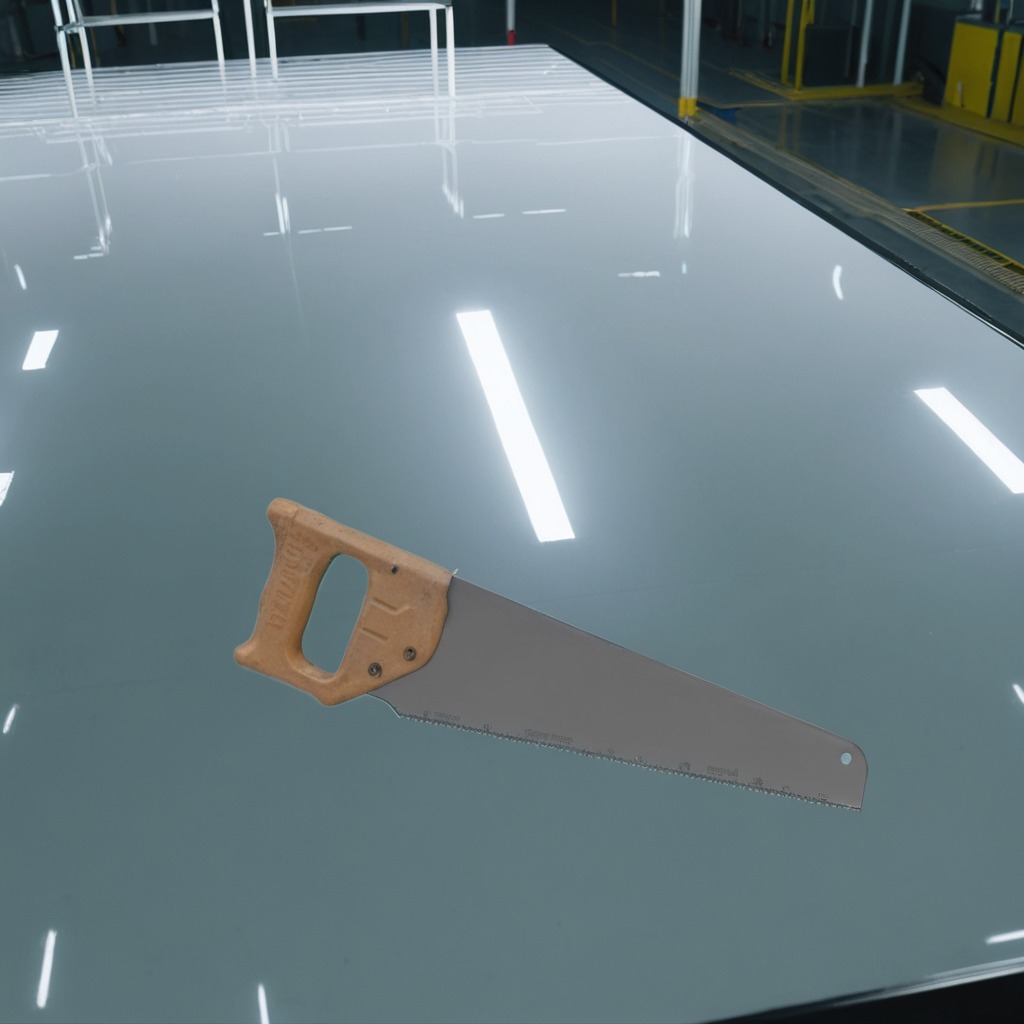
A metal saw is lying on a table in a ship maintenance bay industrial lighting.